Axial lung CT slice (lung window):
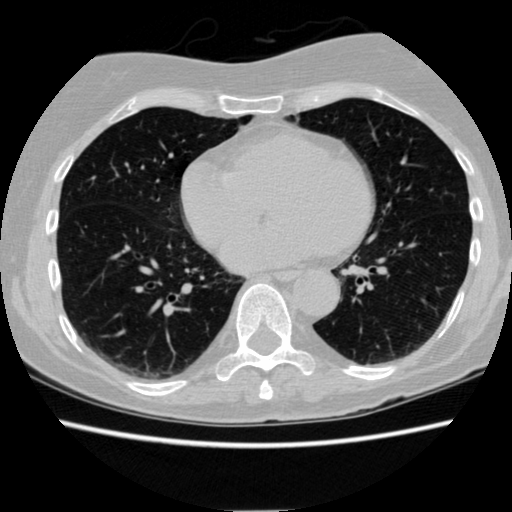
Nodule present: no